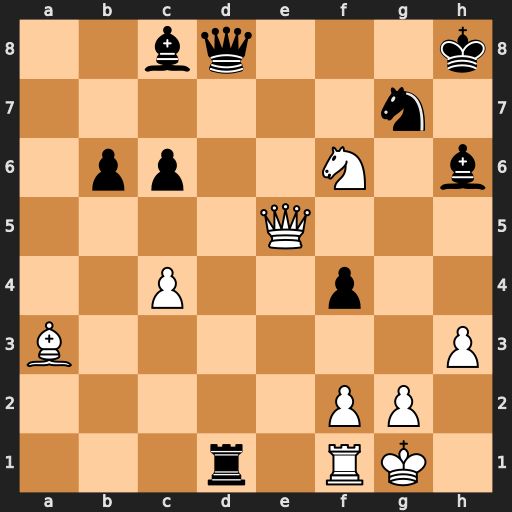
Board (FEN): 2bq3k/6n1/1pp2N1b/4Q3/2P2p2/B6P/5PP1/3r1RK1
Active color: w
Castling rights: -
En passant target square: -
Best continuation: Rxd1 Qxd1+ Kh2